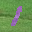
Label: 1